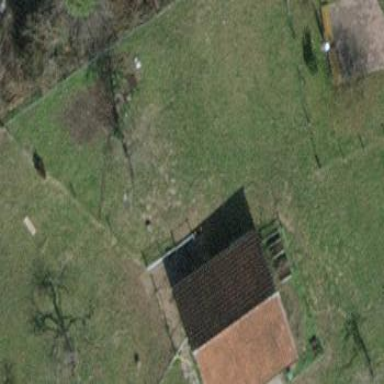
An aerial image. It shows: Hut.